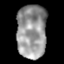
Tissue: skin
Cell type: Epithelial cells
Senescence score: 0.2585
Nuclear area (px): 1573
Mean DAPI intensity: 150.786